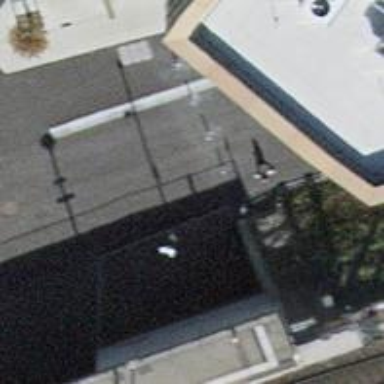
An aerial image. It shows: Bollard barrier.